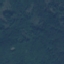
Land use / land cover: Forest